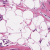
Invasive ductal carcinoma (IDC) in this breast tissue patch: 0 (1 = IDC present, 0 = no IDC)